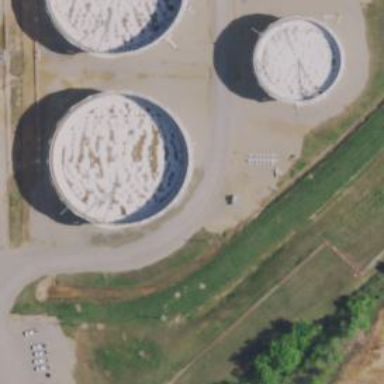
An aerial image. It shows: Storage tank created as man-made structure.